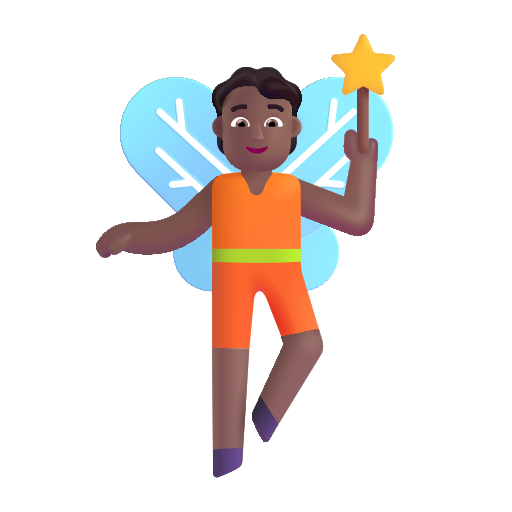
person fairy color  dark